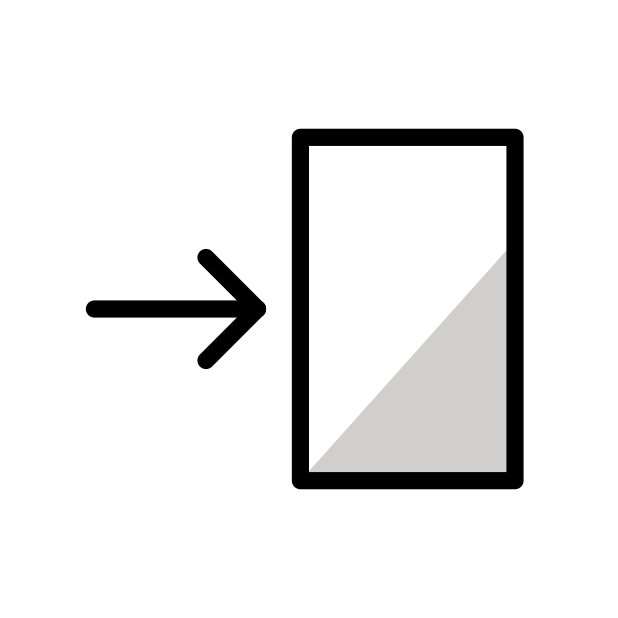
inbox